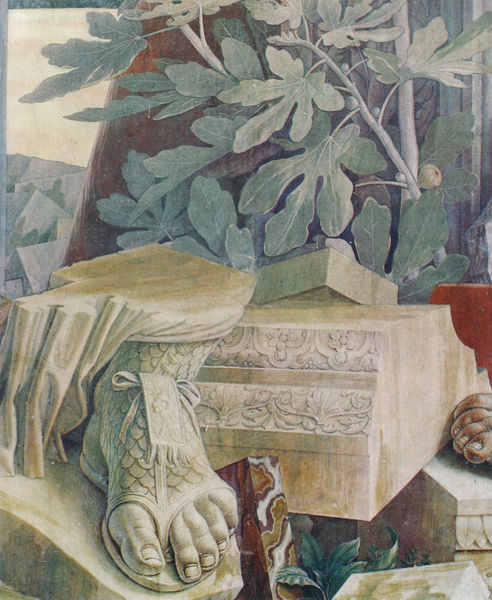
Titel: Hl. Sebastian (von Aigueperse)
Künstler: Andrea Mantegna
Institution: Paris, Musée du Louvre
Schlagwörter: baum, blätter, fuß, grün, marmor, strauch, frucht, zehen, sandale, antik, feige, feigenblätter, fuß sandale